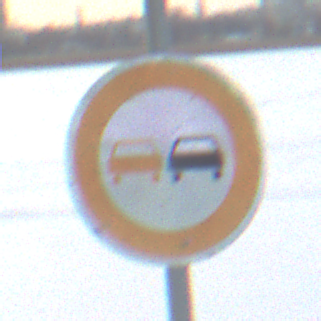
Verkehrszeichen: Ueberholverbot
Umgebung: Outdoor, Nature
Tageszeit: SunriseSunset
Wetter: PartlyCloudy
Licht: Natural
Jahreszeit: NotSpecified
Kontrast: LowContrast